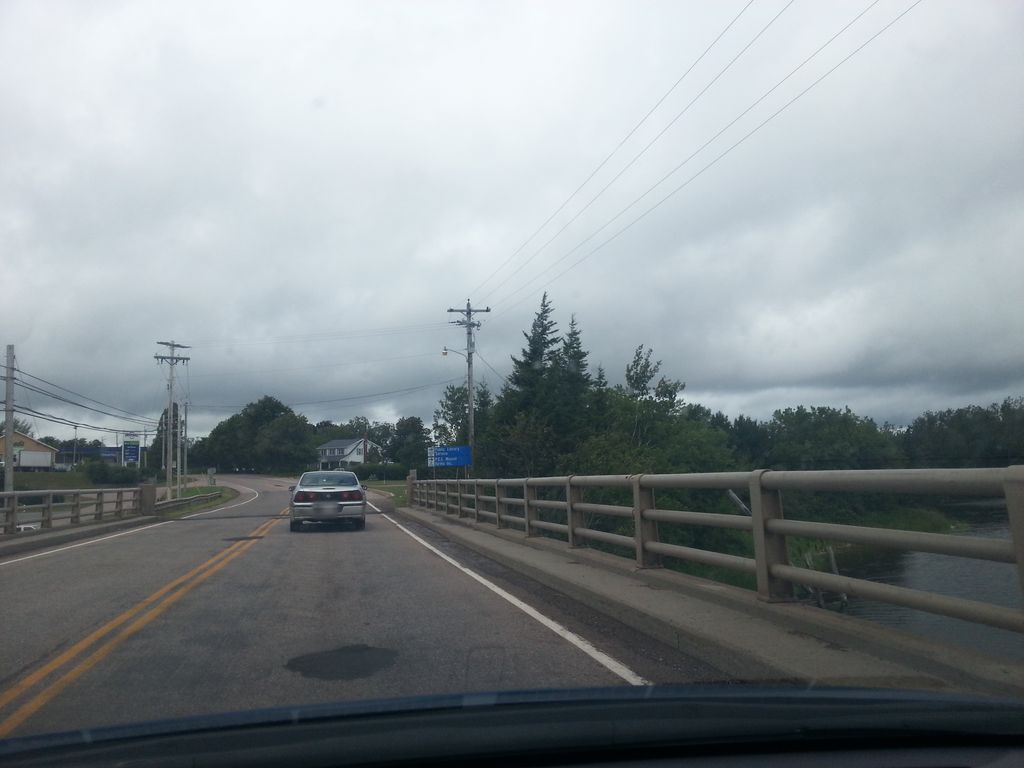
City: charlottetown